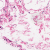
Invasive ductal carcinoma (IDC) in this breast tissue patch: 0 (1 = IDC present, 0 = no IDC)